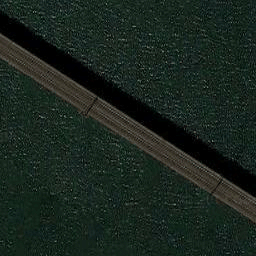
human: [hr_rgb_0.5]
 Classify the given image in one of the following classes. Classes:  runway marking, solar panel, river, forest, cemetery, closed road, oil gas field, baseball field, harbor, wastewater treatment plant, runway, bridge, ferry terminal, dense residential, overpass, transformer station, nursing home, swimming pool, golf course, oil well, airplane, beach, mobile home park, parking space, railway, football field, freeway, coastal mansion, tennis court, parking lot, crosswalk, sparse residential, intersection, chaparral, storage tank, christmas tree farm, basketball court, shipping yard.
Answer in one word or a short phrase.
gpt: bridge